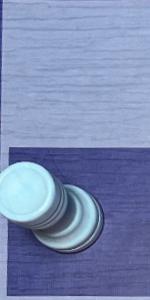
Label: Rook_White